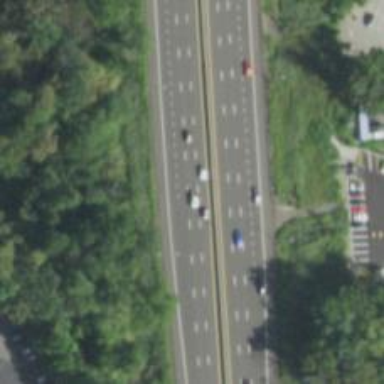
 categorized as Urban Freeway/Expressway."